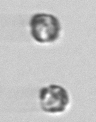
Label: Thalassiosira_sp_aff_mala